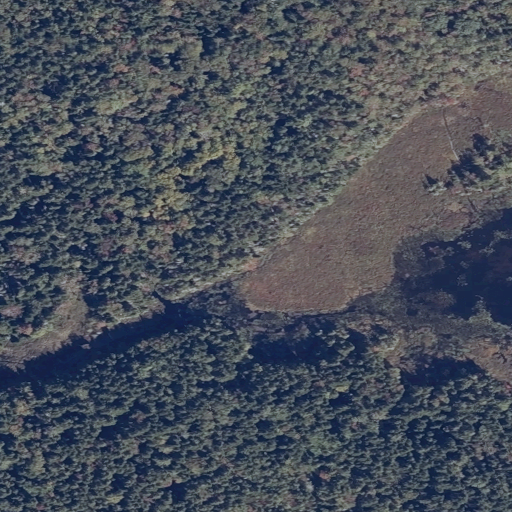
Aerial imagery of cape in Maine named Cape Small containing evergreen forest, woody wetlands, herbaceous wetlands, open water, open development, and mixed forest